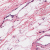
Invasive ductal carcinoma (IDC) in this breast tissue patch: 0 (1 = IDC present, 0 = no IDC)